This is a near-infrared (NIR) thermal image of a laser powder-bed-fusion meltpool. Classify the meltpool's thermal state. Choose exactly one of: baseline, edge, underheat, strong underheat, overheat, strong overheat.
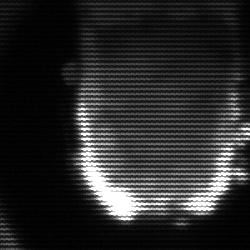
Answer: baseline